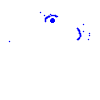
Particle: kaon